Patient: sex F, age 64
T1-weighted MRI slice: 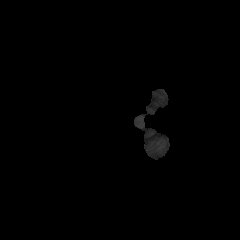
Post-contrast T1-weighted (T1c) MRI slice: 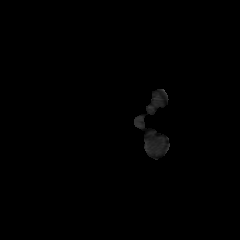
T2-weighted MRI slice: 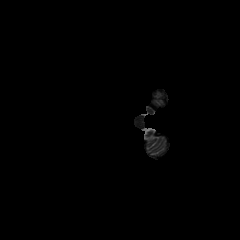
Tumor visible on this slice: no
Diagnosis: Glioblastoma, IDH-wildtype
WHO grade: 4